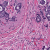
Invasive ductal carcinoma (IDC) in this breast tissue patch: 1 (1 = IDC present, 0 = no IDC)